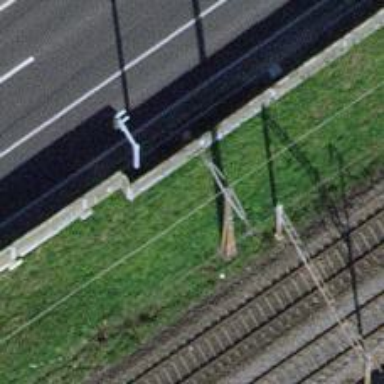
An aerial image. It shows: Power pole.